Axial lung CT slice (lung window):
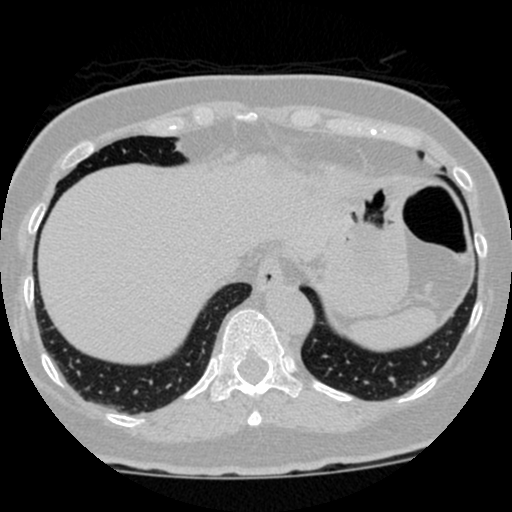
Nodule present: no